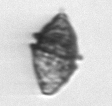
Label: Kryptoperidinium_triquetrum